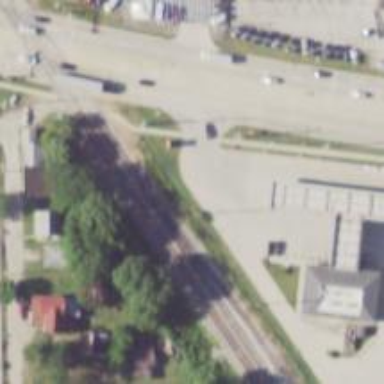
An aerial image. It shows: Railway siding for service.